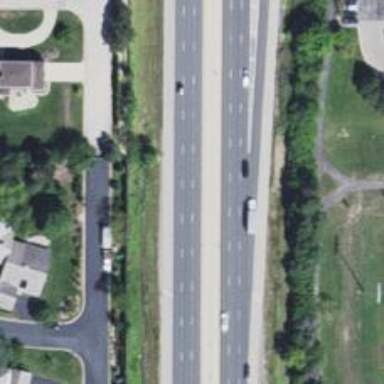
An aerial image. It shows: Trunk highway with expressway features.